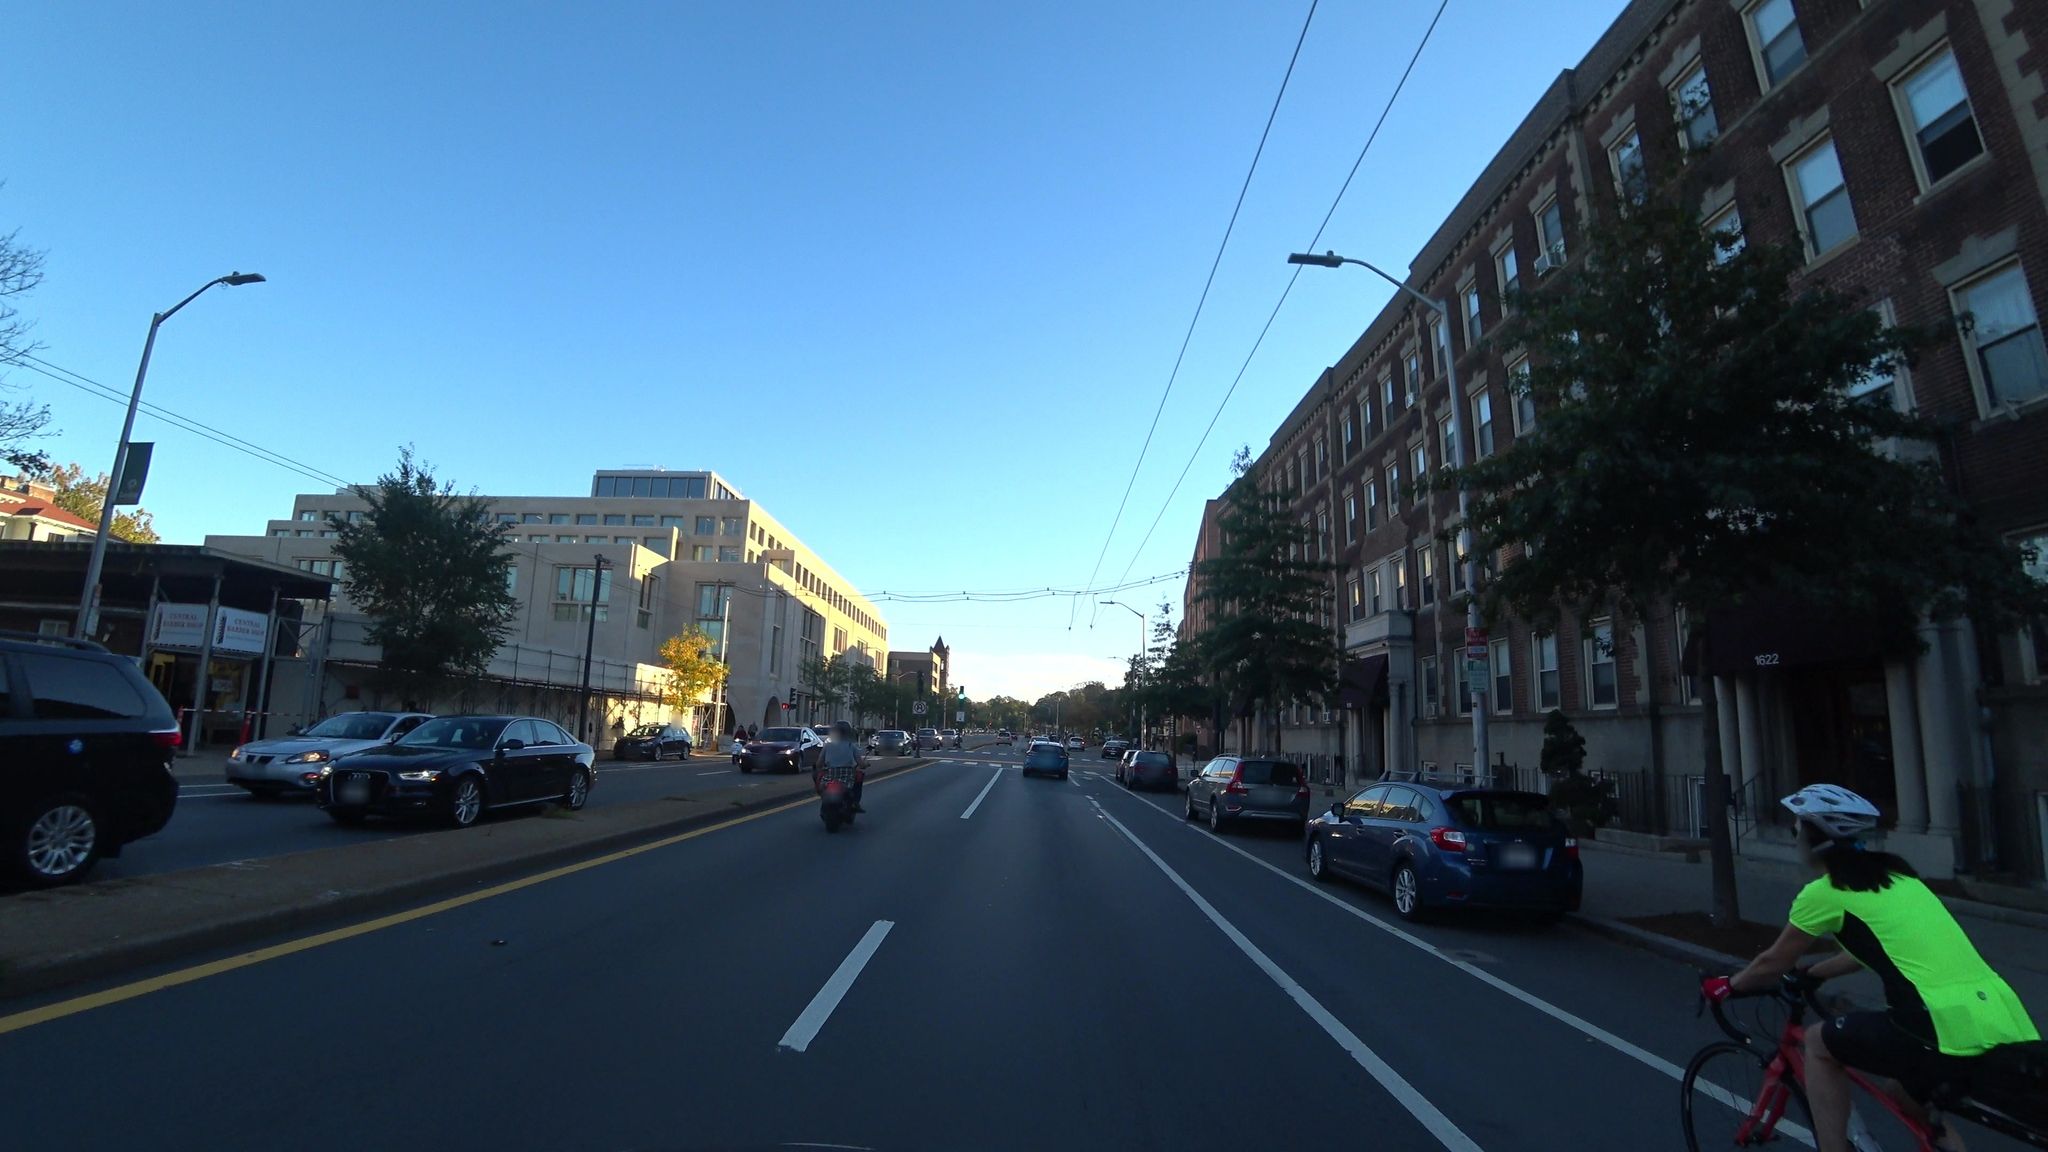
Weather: clear
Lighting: day
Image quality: good
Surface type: driving surface
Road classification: primary
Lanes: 2
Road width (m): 26.8
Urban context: urban centre
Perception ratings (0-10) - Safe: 5.25, Lively: 9.13, Beautiful: 5.26, Boring: 2.47, Depressing: 1.07, Wealthy: 5.42